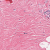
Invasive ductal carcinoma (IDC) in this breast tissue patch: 0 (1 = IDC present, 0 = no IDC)